Field crop: maize
Growth stage: 2
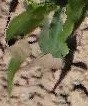
Species: maize